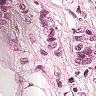
Metastatic tissue present: yes